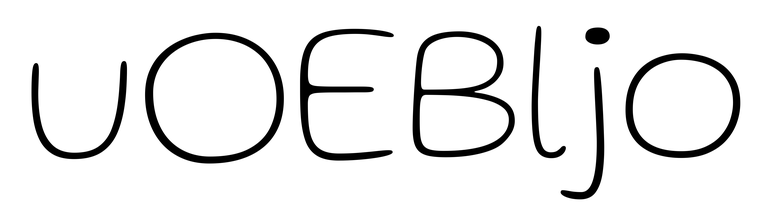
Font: Gluten_Thin